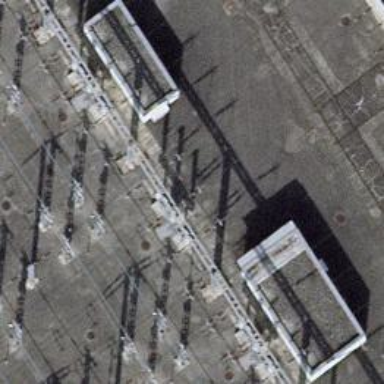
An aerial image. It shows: Bay for power line.